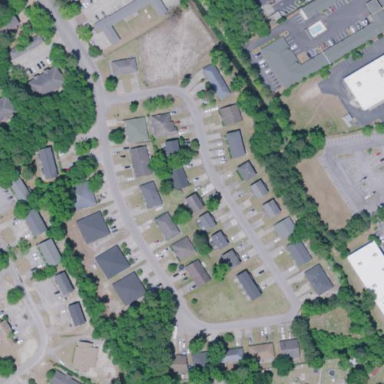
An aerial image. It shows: Residential area in subdivision.